Question: First job role?
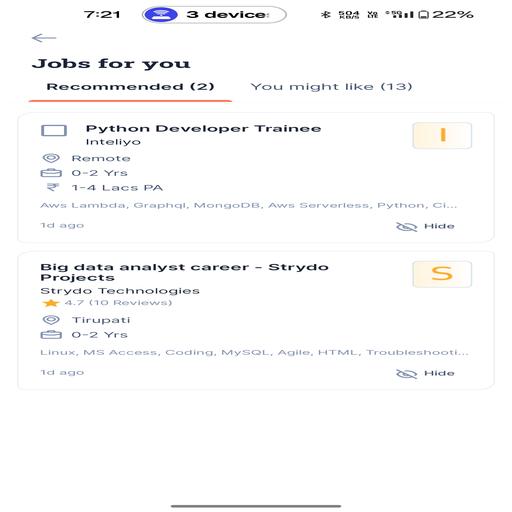
Answer: Python trainee